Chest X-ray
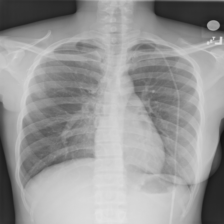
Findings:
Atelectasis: negative
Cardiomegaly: negative
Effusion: negative
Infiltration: negative
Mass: negative
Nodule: negative
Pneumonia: negative
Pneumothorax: negative
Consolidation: negative
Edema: negative
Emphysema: negative
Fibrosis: negative
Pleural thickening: negative
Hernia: negative